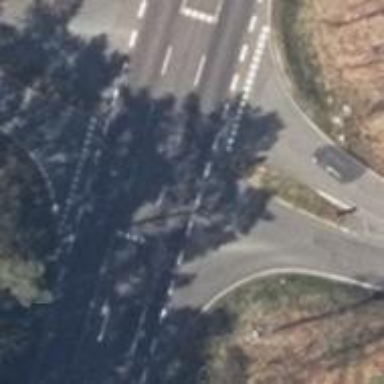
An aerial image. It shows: Primary road with asphalt surface.